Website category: auto
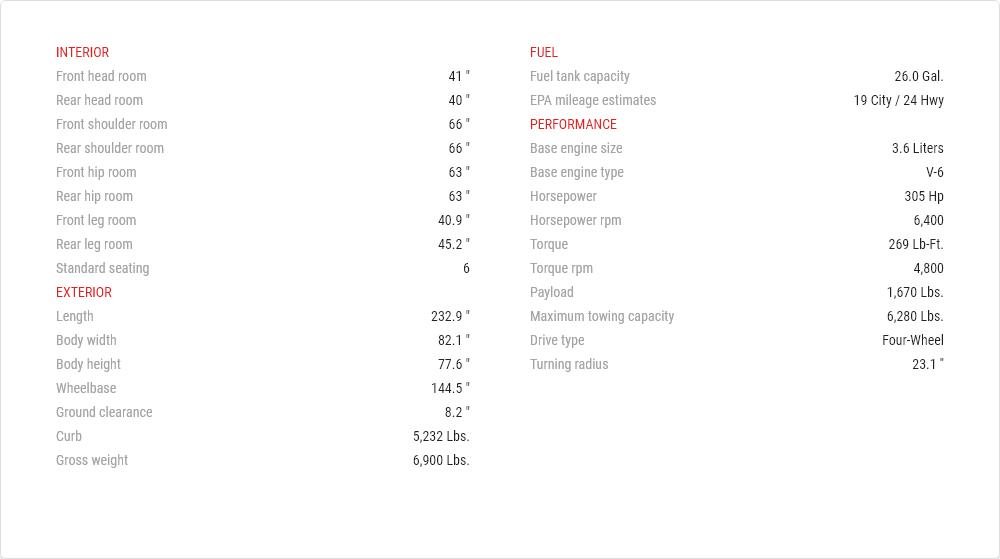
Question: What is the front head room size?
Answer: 41 "

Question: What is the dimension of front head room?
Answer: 41 "

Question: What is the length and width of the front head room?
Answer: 41 "

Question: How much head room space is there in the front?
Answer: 41 "

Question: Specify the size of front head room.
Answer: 41 "

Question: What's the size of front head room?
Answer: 41 "

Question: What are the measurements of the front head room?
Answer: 41 "

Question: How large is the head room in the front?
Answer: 41 "

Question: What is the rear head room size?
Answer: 40 "

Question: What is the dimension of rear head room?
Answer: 40 "

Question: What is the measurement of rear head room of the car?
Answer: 40 "

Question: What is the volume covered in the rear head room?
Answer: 40 "

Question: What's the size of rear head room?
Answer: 40 "

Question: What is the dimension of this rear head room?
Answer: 40 "

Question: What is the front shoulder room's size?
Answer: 66 "

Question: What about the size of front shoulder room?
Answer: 66 "

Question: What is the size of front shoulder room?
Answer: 66 "

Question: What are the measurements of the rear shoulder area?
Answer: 66 "

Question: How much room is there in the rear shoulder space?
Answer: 66 "

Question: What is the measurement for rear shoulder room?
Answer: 66 "

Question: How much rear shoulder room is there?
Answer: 66 "

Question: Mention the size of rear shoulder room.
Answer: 66 "

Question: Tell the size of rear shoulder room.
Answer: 66 "

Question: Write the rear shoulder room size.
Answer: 66 "

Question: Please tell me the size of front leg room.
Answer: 40.9 "

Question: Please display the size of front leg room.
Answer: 40.9 "

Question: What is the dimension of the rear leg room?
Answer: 45.2 "

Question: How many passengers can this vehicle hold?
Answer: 6

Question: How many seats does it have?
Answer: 6

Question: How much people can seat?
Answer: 6

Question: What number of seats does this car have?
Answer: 6

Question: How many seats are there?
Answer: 6

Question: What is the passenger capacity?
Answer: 6

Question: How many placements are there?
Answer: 6

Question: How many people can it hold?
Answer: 6

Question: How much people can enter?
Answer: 6

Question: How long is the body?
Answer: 232.9 "

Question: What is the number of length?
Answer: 232.9 "

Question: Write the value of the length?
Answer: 232.9 "

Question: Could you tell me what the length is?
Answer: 232.9 "

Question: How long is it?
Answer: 232.9 "

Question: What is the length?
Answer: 232.9 "

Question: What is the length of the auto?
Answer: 232.9 "

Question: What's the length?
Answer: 232.9 "

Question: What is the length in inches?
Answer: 232.9 "

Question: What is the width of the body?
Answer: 82.1 "

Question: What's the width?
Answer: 82.1 "

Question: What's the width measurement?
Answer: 82.1 "

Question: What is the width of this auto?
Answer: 82.1 "

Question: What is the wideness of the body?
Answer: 82.1 "

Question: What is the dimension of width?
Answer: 82.1 "

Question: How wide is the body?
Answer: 82.1 "

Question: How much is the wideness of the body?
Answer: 82.1 "

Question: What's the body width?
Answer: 82.1 "

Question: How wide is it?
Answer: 82.1 "

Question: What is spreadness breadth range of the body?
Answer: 82.1 "

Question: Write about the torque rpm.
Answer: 4,800

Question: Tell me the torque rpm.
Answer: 4,800

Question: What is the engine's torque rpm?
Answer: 4,800

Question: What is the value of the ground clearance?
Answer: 8.2 "

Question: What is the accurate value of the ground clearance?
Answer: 8.2 "

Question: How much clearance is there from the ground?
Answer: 8.2 "

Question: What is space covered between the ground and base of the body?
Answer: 8.2 "

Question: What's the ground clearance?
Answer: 8.2 "